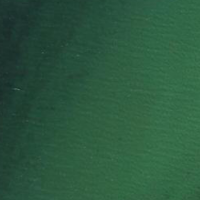
EUNIS habitat code: 14
Species observed at this site:
Prunus spinosa